Question: I have a project in which I'm simulating db of users in some game. Each user has Equipment, which stores items. Now I'd like to add table storing amount of each item in each users equipment but I'm not quite sure how should look the relation between Equipment|Equipment_items|Items_amount tables. Here's the scheme from Visio:

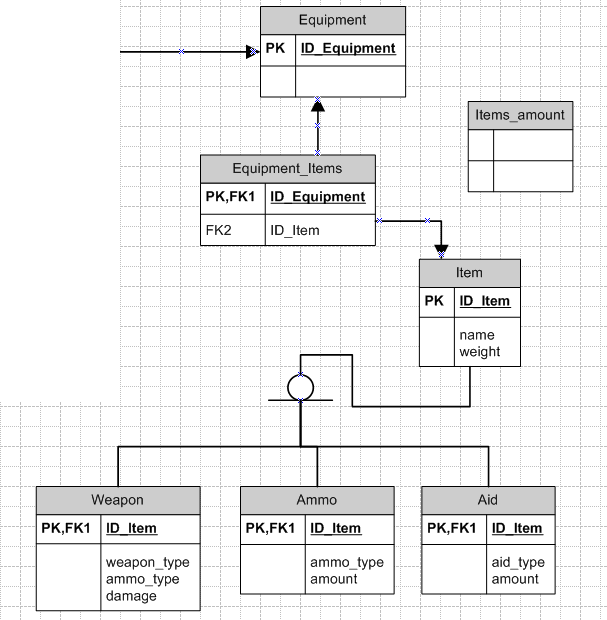
Answer: Perhaps I'm missing something but why would you have three tables? I would think that you'd have an Item table, a User table, and a User_Item intersection table which included the number of items. Something like
'''
CREATE TABLE item (
item_id NUMBER PRIMARY KEY,
item_name VARCHAR2(100),
<<some other attributes>>
);
CREATE TABLE user (
user_id NUMBER PRIMARY KEY,
user_name VARCHAR2(30),
<<some other attributes
);
CREATE TABLE user_item (
user_item_id NUMBER PRIMARY KEY,
user_id NUMBER REFERENCES user( user_id ),
item_id NUMBER REFERENCES item( item_id ),
quantity_held NUMBER
);
'''
It sounds like a user's equipment is just the result of the query (i.e. 3 broadswords, 1 chalice, 2 healing potions).
'''
SELECT item_id, quantity_held
FROM user_item
WHERE user_id = <<some user ID>>
'''
But perhaps you're thinking that a player has multiple pieces of equipment that each contain items (i.e. a user has a knapsack, a saddle bag, and a pouch and different items in each piece of equipment)?